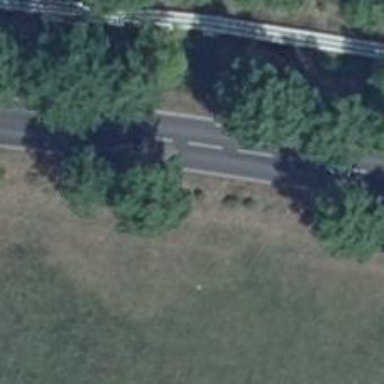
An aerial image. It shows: Row of deciduous broadleaved trees.